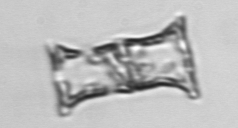
Label: Eucampia